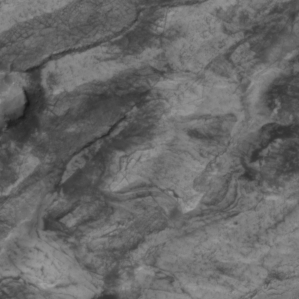
Label: non_frost